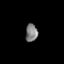
Tissue: prostate
Cell type: T cells
Senescence score: 0.2977
Nuclear area (px): 208
Mean DAPI intensity: 127.25